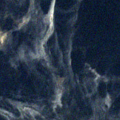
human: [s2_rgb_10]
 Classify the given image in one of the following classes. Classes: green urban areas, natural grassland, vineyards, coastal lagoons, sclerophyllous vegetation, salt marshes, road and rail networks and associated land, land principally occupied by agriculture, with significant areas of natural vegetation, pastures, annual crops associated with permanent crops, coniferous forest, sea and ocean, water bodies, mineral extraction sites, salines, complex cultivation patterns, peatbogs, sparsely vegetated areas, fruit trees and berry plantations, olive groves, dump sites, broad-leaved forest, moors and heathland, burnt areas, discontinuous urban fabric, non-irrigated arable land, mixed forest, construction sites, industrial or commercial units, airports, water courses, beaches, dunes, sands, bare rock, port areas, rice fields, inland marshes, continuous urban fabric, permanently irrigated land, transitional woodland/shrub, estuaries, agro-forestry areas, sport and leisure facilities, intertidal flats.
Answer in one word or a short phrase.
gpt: water bodies